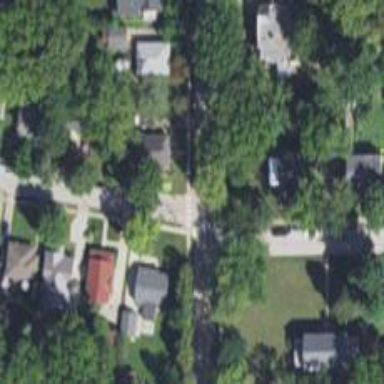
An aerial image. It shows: Residential road with sidewalk on the left.